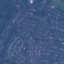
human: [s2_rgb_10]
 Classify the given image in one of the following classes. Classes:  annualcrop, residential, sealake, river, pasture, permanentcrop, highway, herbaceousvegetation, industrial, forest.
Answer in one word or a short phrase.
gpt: Residential